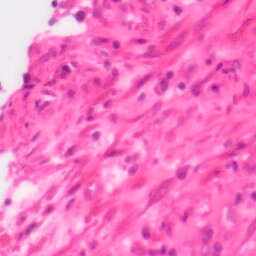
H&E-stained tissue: Colon